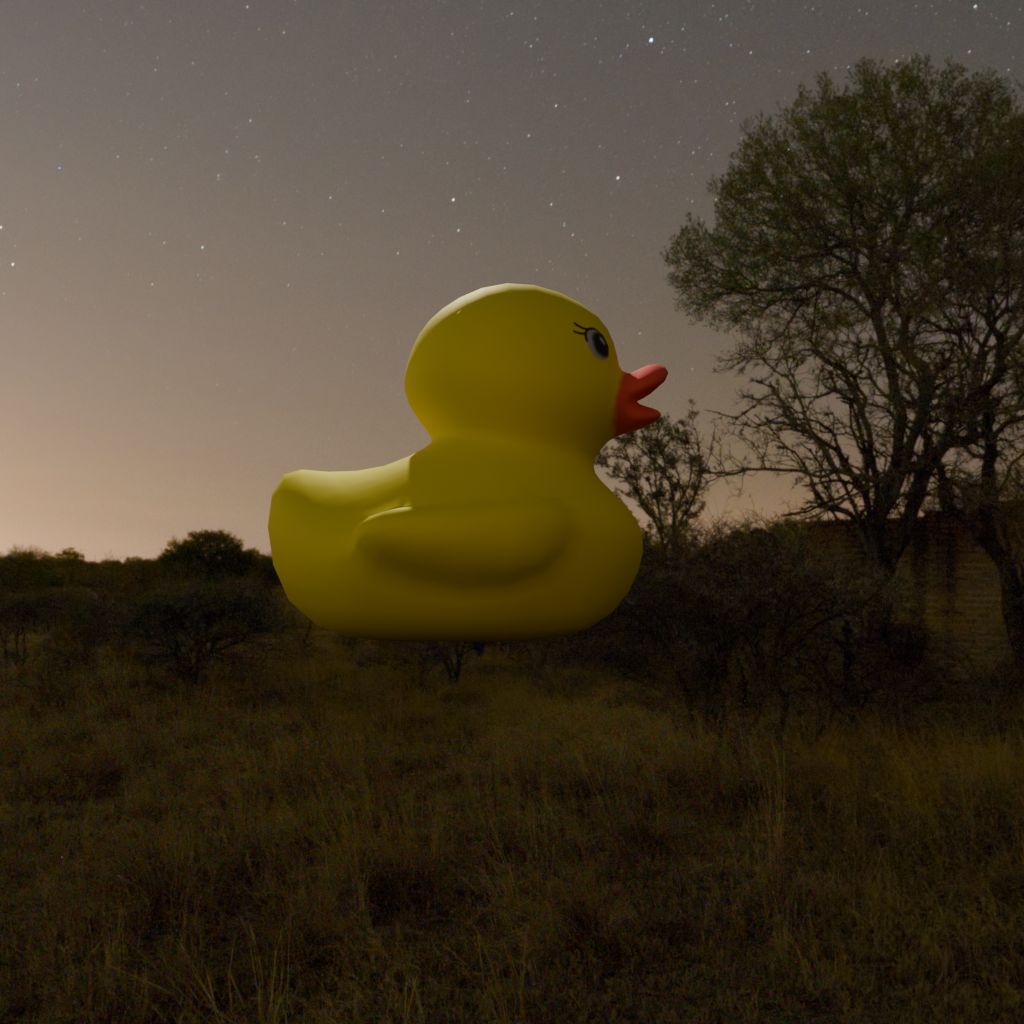
an image of a yellow rubber duck seen from <right> in a starry sky over a savanna at night.